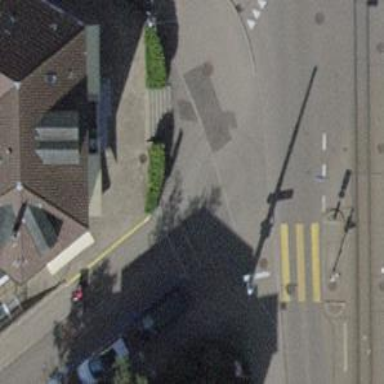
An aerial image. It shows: Unmarked crossing with traffic calming table.